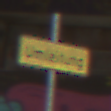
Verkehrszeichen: Umleitungsankuendigung
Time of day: Midday
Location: Roofed (Special)
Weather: Overcast
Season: NotSpecified
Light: Natural